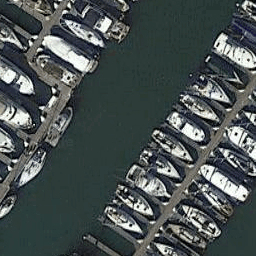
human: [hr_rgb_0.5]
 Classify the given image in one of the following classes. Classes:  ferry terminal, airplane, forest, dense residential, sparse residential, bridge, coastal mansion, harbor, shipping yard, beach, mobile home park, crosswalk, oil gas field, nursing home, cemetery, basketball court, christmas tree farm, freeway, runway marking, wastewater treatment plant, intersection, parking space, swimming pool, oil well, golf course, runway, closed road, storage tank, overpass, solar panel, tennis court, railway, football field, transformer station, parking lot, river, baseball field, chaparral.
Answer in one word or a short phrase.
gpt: harbor